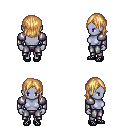
a pixel art fantasy rpg character, female body template, dark elf, purple skin, steel arm armor, metal pants, light blonde long bangs hairstyle, ghillies, four views (front, back, left, right), 2x2 character sprite sheet, small pixel art, hard edges, no anti-aliasing